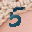
Label: 5